Interaction volume radius: 10 \u00c5
Interaction volume height: 10 \u00c5
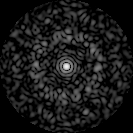
Disorder parameter: 0.8331